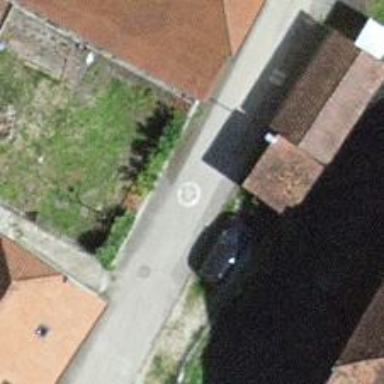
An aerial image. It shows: Residential road with asphalt surface.